Question: I have web site that display username and image at the top right corner.
I use 'media query' to detect mobile device and then I hide that and display only 'user image'.
Now I am trying to make that when user tap on that image to menu appear from the right like on google.

I have tried to follow few examples but I don't understand when to use only css or css + js can somebody explain me what is the way to make this?
Thanks
This code should put overlay menu over content:
'''
$('.accountImageMobile').click(function () {
$('#over-menu').css({ left: '0' });
});
'''
My HTML:
'''
<body>
<header>
<div id="topHeader" style="background: #f5f5f5; min-height: 42px; padding-top: 5px; padding-left: 5px; padding-right: 5PX;">
...
<img id="accountImageMobile" style="max-width: 45px;" src="image.jpg" alt="" />
...
</div> >>>>top header end
<div id="over-menu">
<ul>
<li>Item</li>
<li>Item</li>
<li>Item</li>
<li>Item</li>
<li>Item</li>
<li>Item</li>
<li>Item</li>
<li>Item</li>
</ul>
</div>
...
'''
But when I open site on mobile device it shows the list bellow top header...
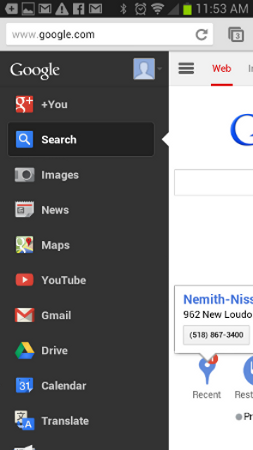
Answer: Here's a <URL>
'''
#over-menu {
background: #ff0000;
position: absolute;
left: -200px;
top: 0;
width: 200px;
}
$(function() {
$('#accountImageMobile').click(function () {
$('#over-menu').css({ left: '0' });
});
});
'''